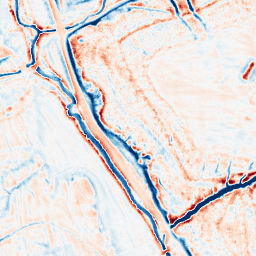
Category: edge_preserving
Decomposition family: bilateral
Decomposition parameters: d: 15
sigma_color: 100
sigma_space: 100
Upsampling method: sinc_blackman
Upsampling parameters: scale: 4
kernel_size: 16
Upsampling scale: 4